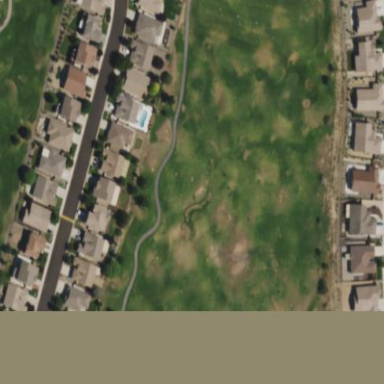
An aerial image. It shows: Area of rough grass used for golf.